Question: I have this method to add a node in a binary tree and here in the example, I first add 4 which works right,then when I add 10 I got this :

It first detect 'top != NULL' which is correct, because there is 4 and then recall the method with 'top->droite' in parameters(which is 'top->right'). when it doesn't detect 'top' as NULL and skip, its became what you see in the screen shot.As you can see the varibale is NULL.
What am I doing wrong?
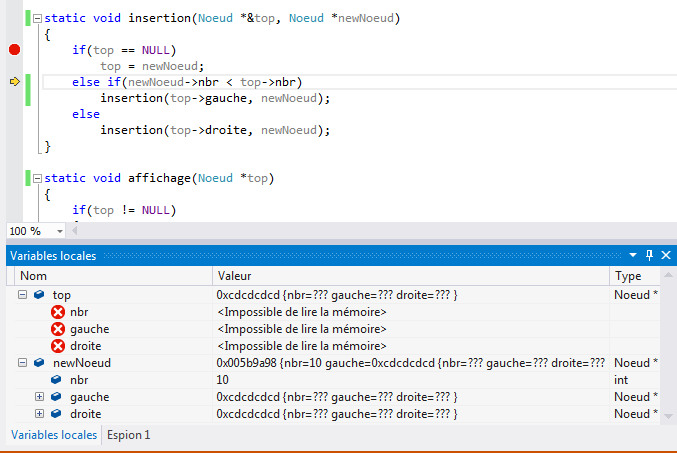
Answer: By looking at the rest of the debug information, we can see that the left and right pointers of the new node are '0xcdcdcdcd', which, as far as I know, is the standard value for uninitiated pointers for debug builds in Visual Studio.
Your error is not initializing the pointers of the new node. Here is what is happening:
At the beginning 'top' is 'NULL', and you insert the node whose 'nbr' is 4. The new top is a node whose 'nbr' is 4, but with the two pointers pointing to essentially garbage.
When you try to insert 10, it will correctly compare 10 with 4, and try to insert 10 at the right subtree of 4. This right subtree is not initialized, and hence the error.
One way to fix it is to make your code like this:
'''
static void insertion(Noeud *&top, Noeud *newNoeud) {
if (top == NULL) {
top = newNoeud;
top->droite = NULL;
top->gauche = NULL;
} else if (newNoeud->nbr < top->nbr)
insertion(top->gauche, newNoeud);
else
insertion(top->droite, newNoeud);
}
'''
Here is a complete example: <URL>